Question: I am building a website with pages that are displayed as a slider. Each page has a unique ID, but all have a class named 'section'. Now what I cant seem to do is, finding the ID of the div which is being displayed on screen, the ID of "CURRENT PAGE" (see the image attached). The next/right button would horizontally scroll the website to the right and prev/left button would scroll website to the left.
Website/screen layout:

<URL>
<URL>
Fiddle one has next/prev button inside every div but I want to control the motion of the divs with one set of next and prev buttons.
This is the Javascript I'm using for the Prev/next buttons:
'''
$('.next').stop().click(function () {
if($(this).closest('.checkout').next().css('display') == 'none'){
alert('a');
}else{
$(this).parent().animate({
marginLeft: '-100%'
}, 500);
$(this).parent().next().animate({
marginLeft: '0%'
}, 500);
$(this).parent().animate({
marginLeft: '-100%'
}, 500);
}
});
$('.prev').click(function () {
$(this).stop().parent().animate({
marginLeft: '0%'
}, 500);
$(this).stop().parent().prev().animate({
marginLeft: '0%'
}, 500);
$(this).stop().parent().animate({
marginLeft: '0%'
}, 500);
});
'''
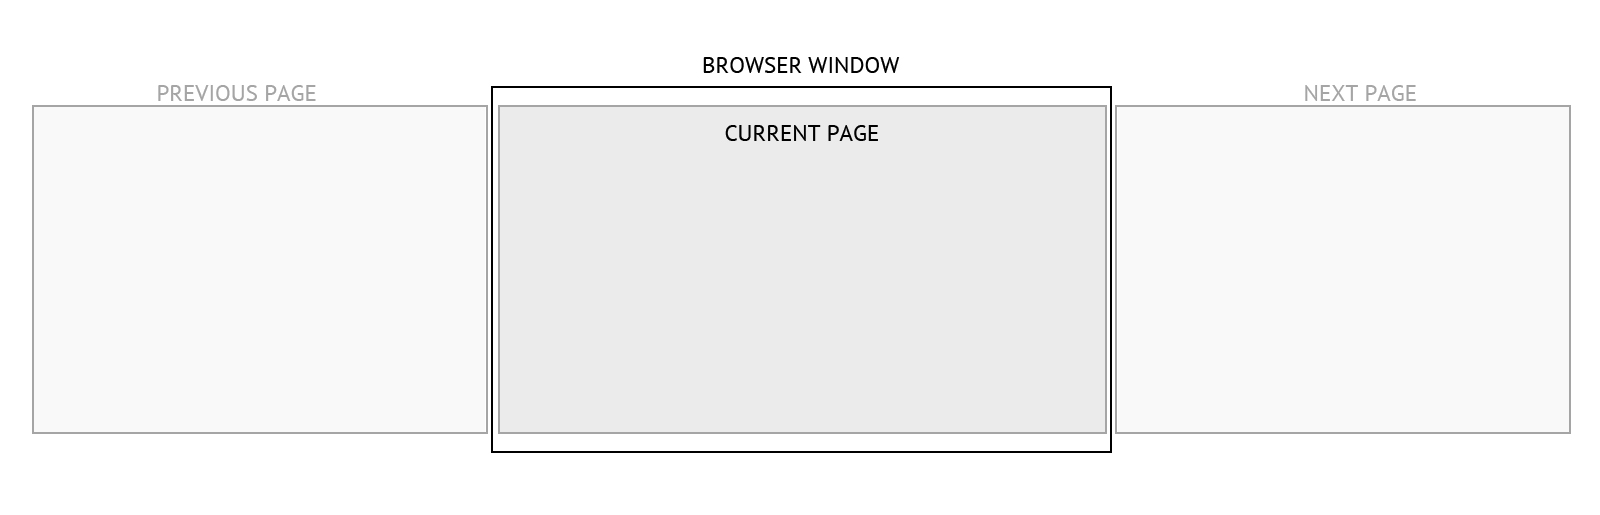
Answer: How about looping over your 'checkout' divs and checking which is the first one to have 'margin-left: 0px;' ?
'''
function getCurrentPage(){
var current = "";
$.each($(".checkout"), function(){
if($(this).css("margin-left") == "0px"){
current = this.id;
return false;
}
});
return current;
}
'''
Fiddle 1: <URL>
Fiddle 2: <URL>
Working further on Barthosz's answer, you can also use a global variable to keep track of your page:
Fiddle: <URL>
You can also work with an 'active' class.
On each next / prev click:
'''
//remove current active
$(".active").removeClass("active");
//set new current to active
$(this).addClass("active");
//retrieve ID of active
$(".active").attr("id");
'''